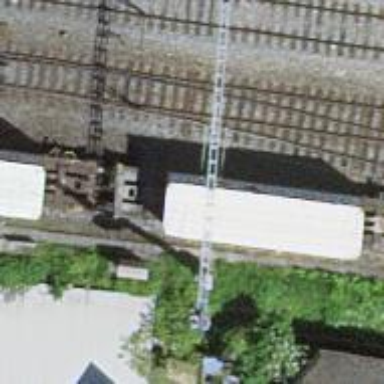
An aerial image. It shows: Single railway track with electrified contact line.